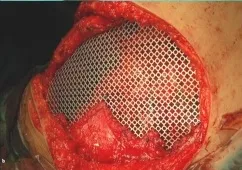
The tumour. Appearance of the surgical site after resection of the tumour showing the titanium mesh covering the chest wall defect.
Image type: pathology (h&e)